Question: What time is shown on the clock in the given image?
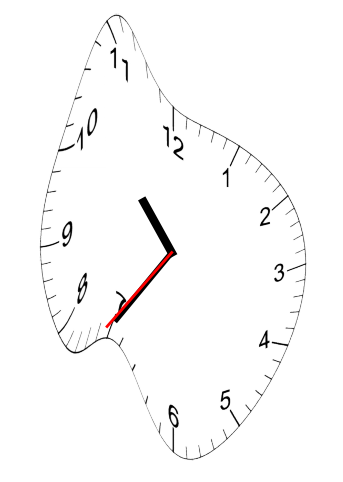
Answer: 10:35:36